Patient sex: M
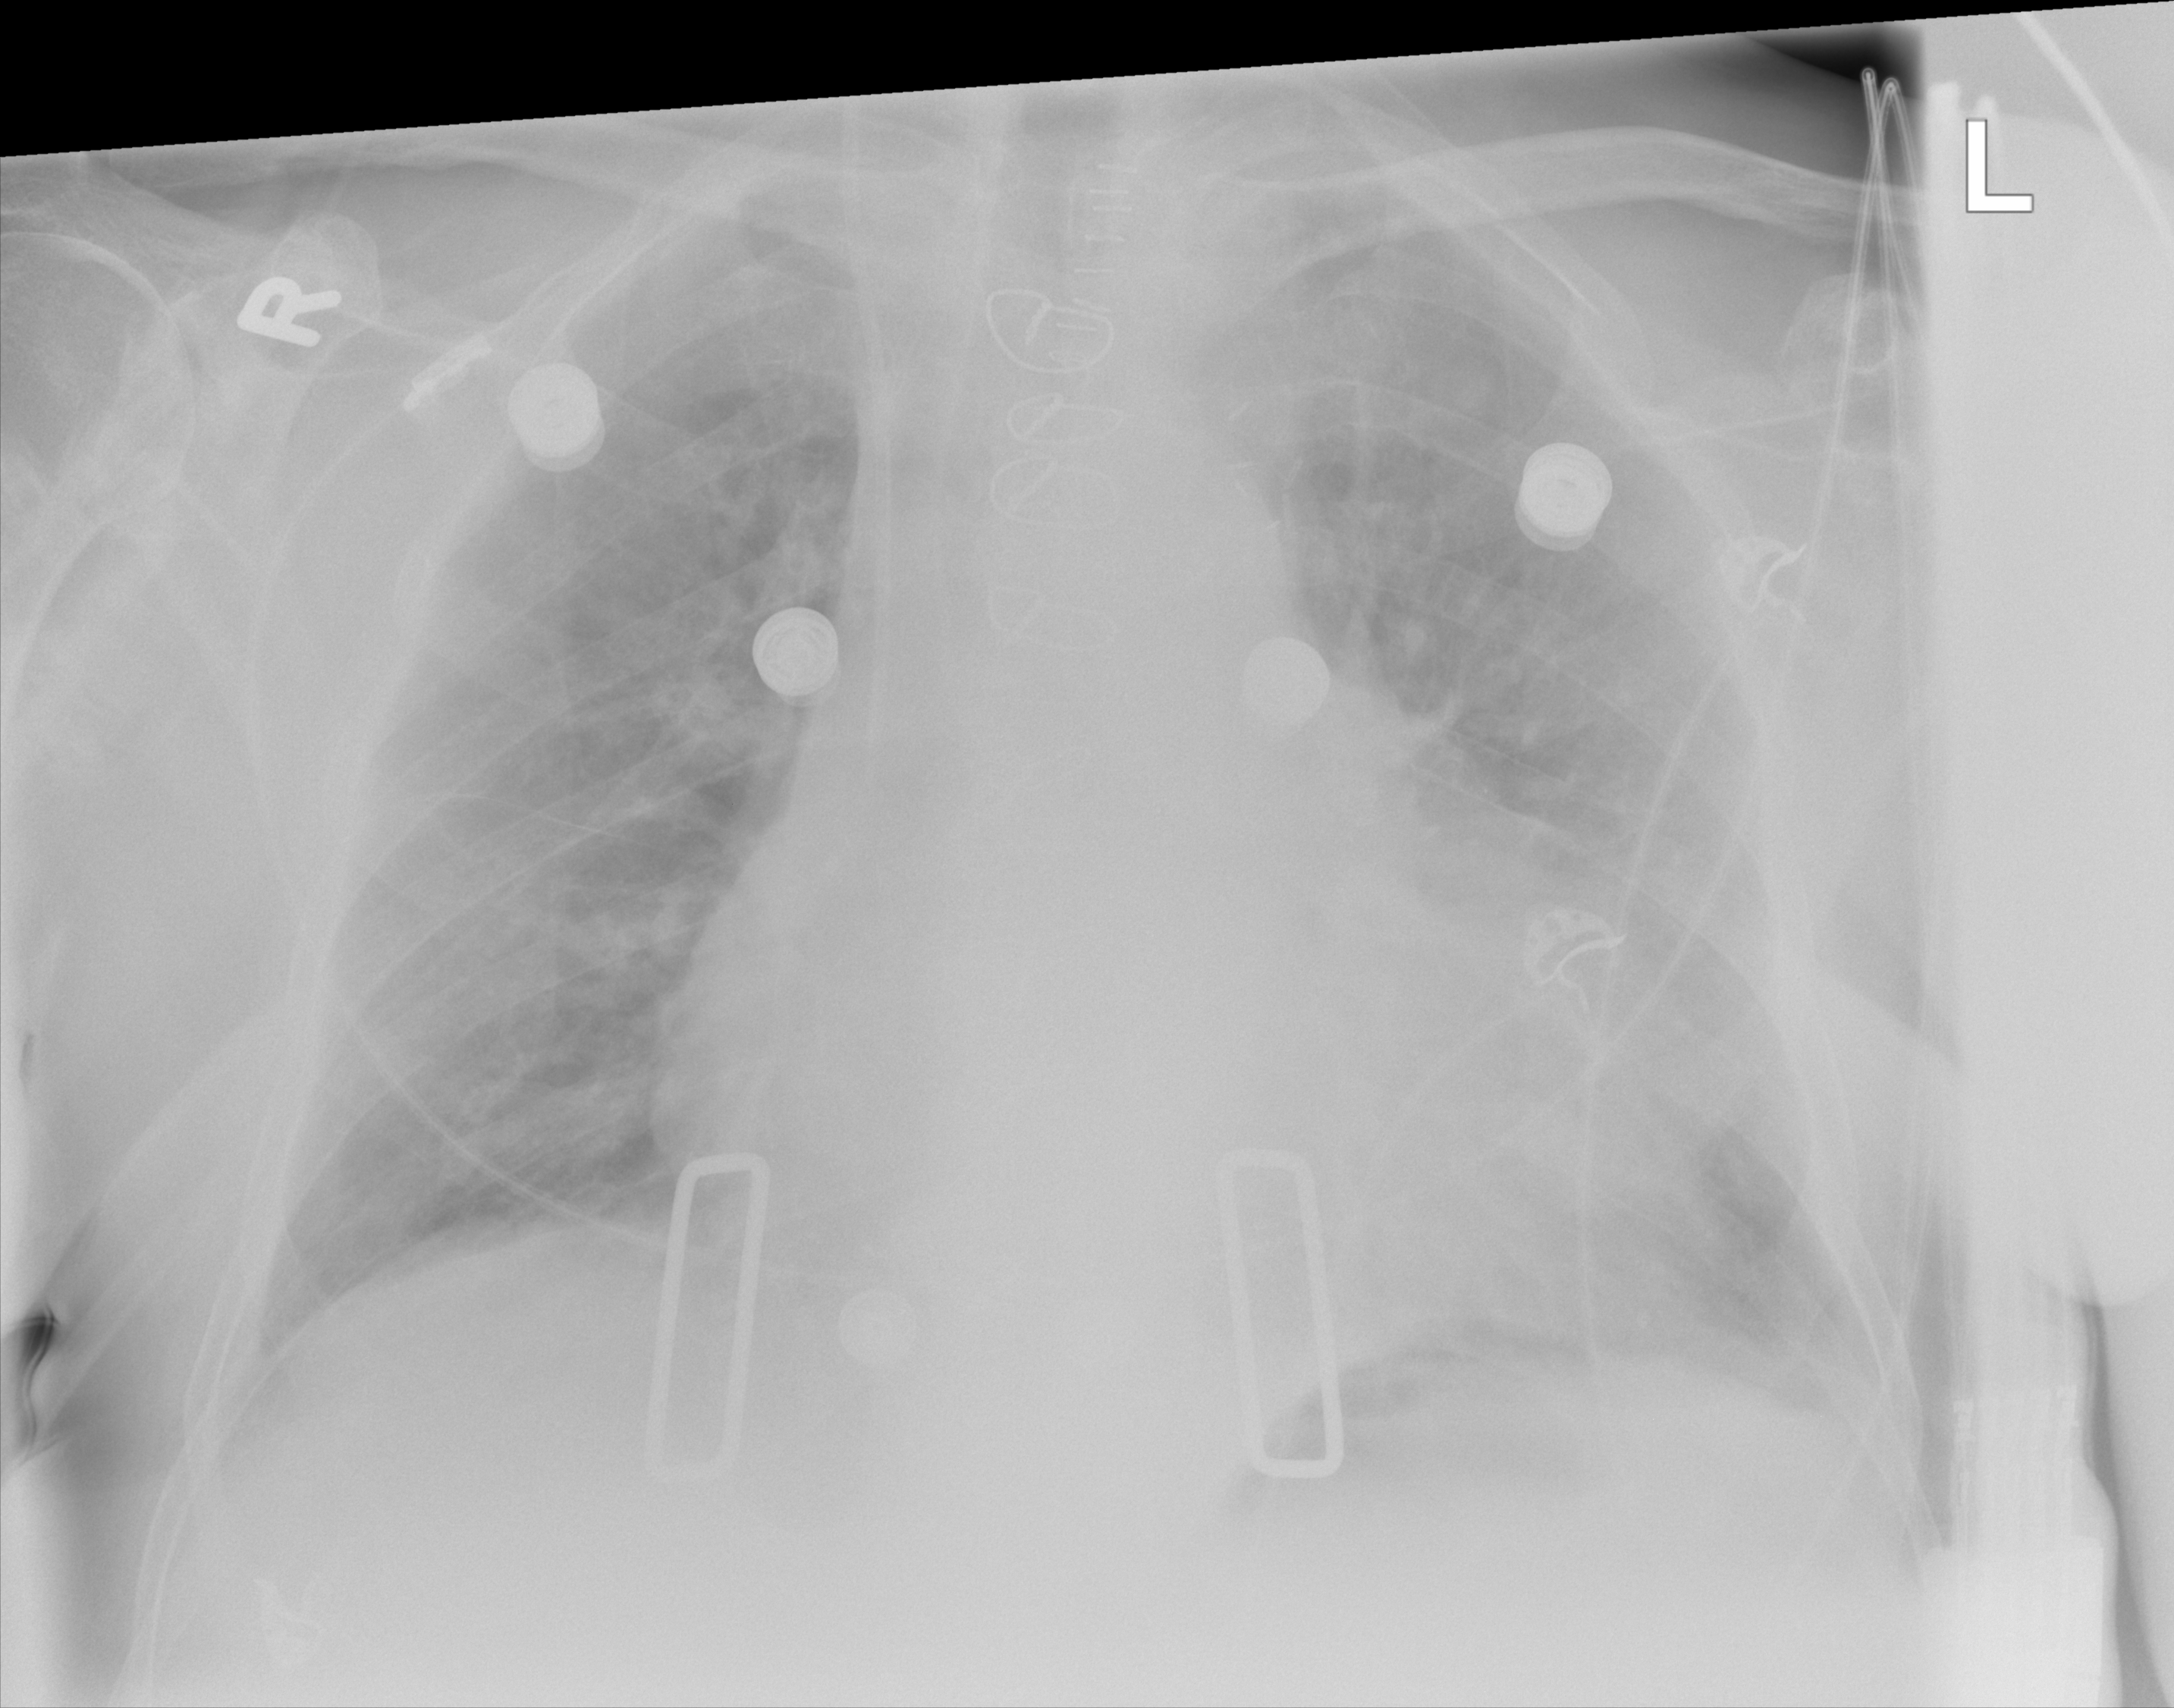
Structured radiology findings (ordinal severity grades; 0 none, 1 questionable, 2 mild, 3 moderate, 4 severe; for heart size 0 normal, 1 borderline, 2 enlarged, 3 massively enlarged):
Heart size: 2
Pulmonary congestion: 2
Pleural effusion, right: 0
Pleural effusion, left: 1
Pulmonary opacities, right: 0
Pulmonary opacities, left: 1
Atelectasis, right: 0
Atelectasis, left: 2